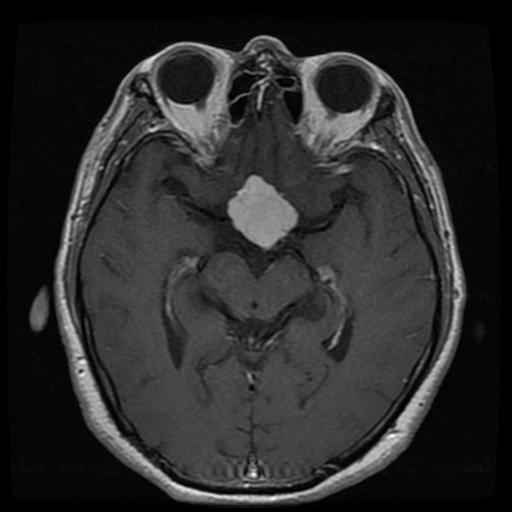
Label: meningioma